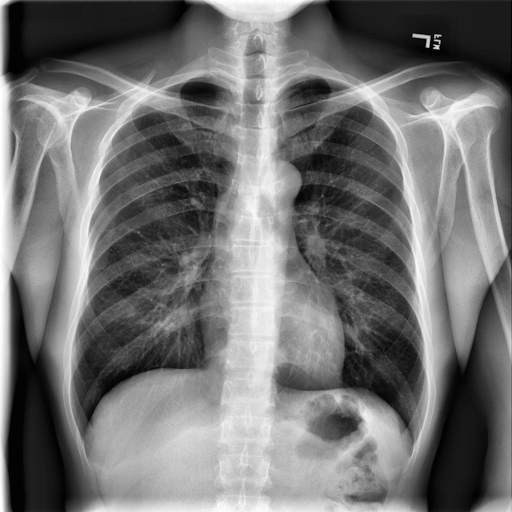
Finding: NORMAL